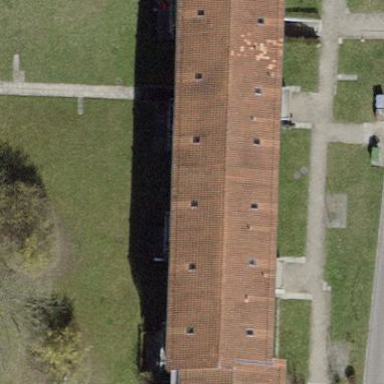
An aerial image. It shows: Building with tiled roof.